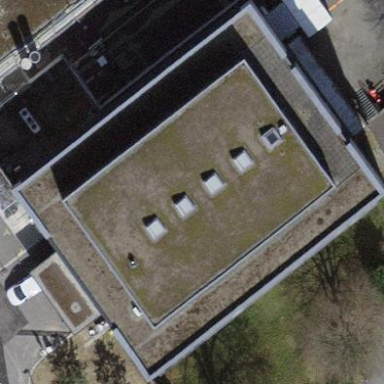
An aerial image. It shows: Hospital building.